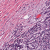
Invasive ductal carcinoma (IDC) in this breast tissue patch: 1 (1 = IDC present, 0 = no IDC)